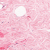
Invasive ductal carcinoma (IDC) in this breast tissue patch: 0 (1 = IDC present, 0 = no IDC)